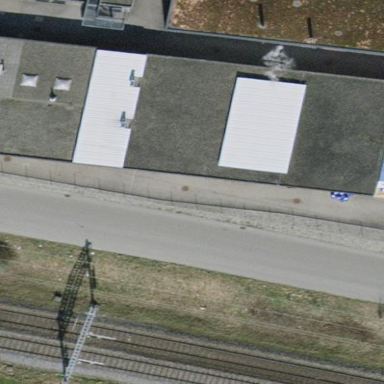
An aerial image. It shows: Industrial building.